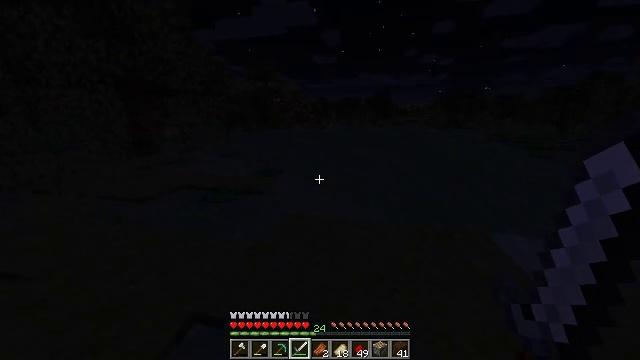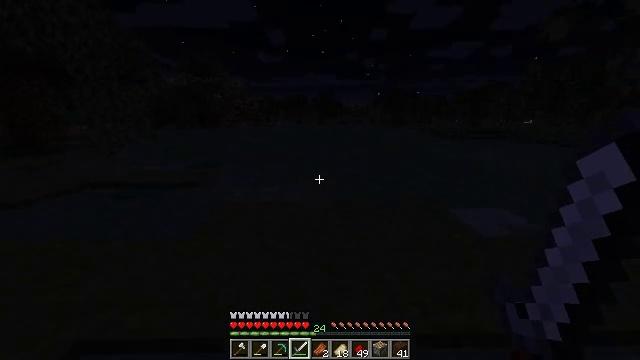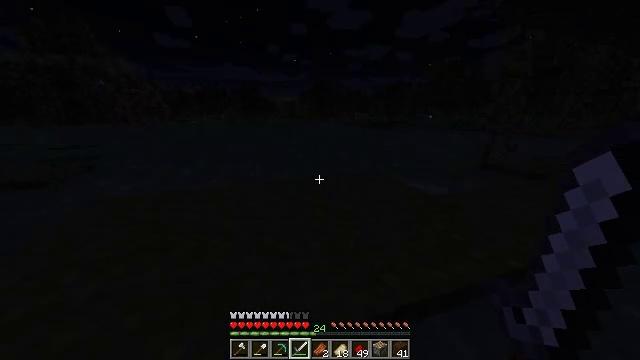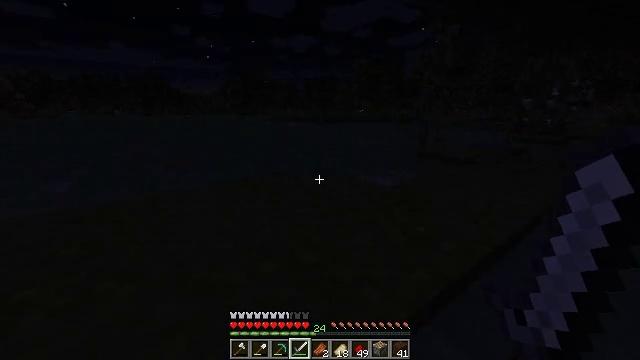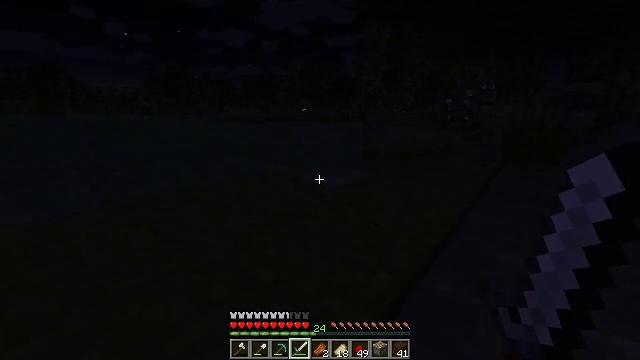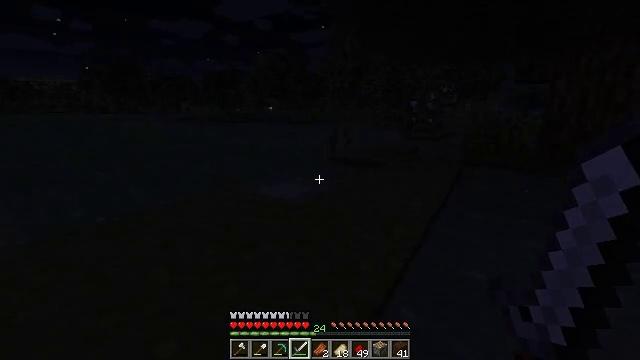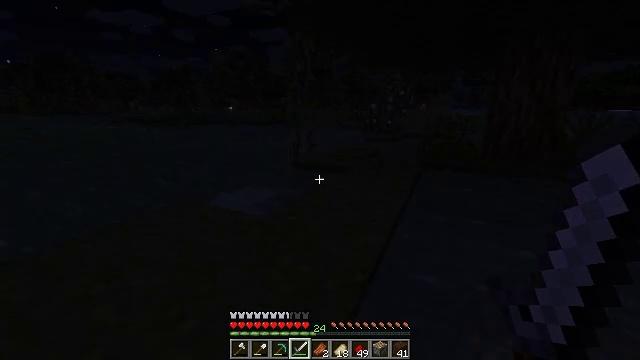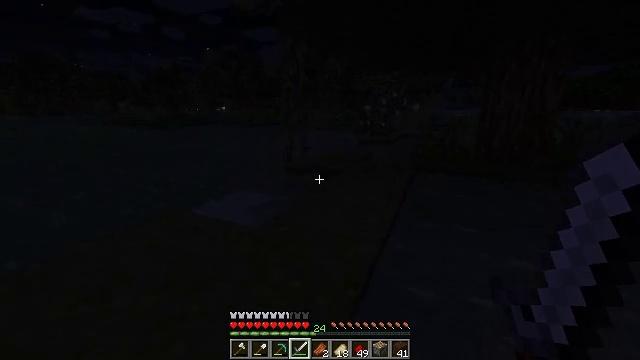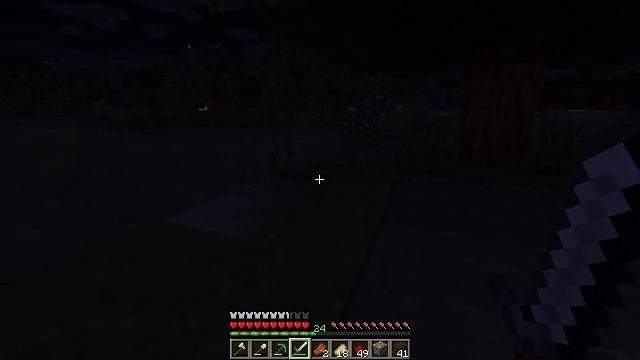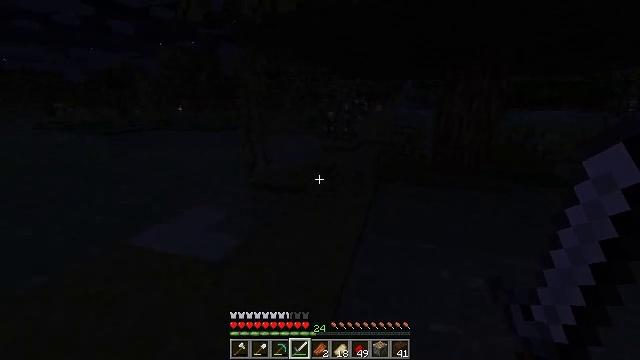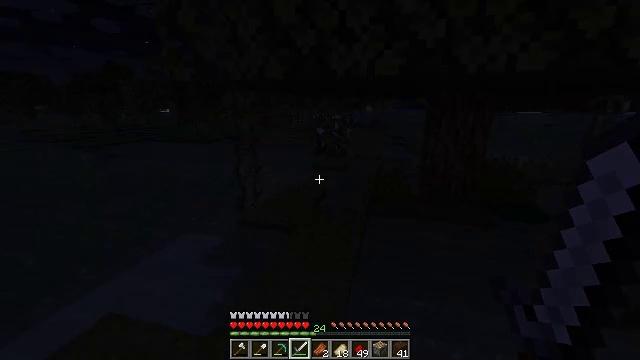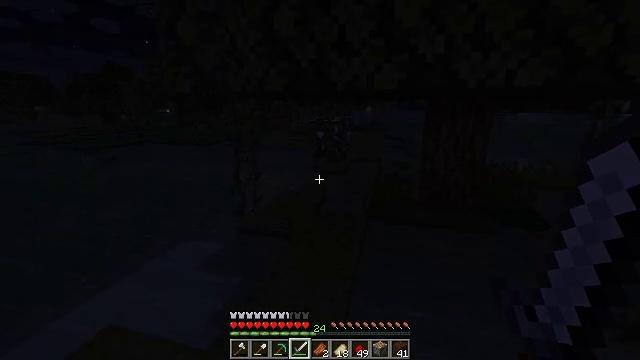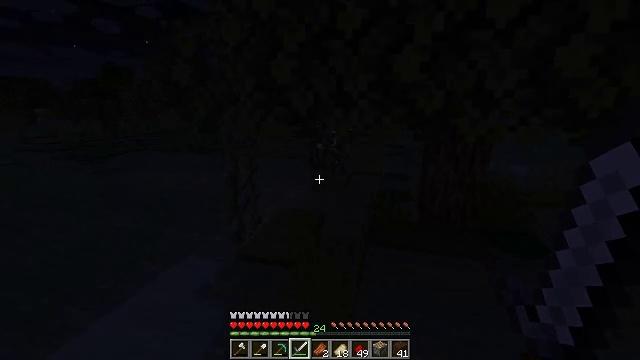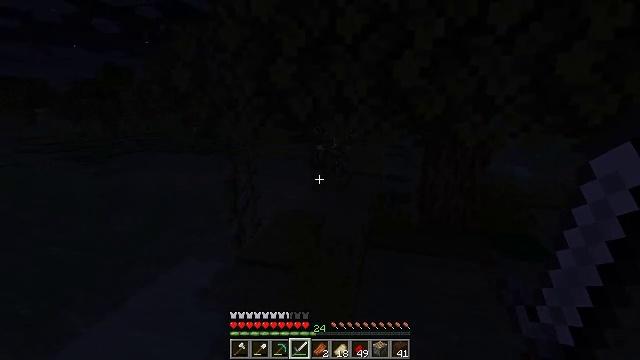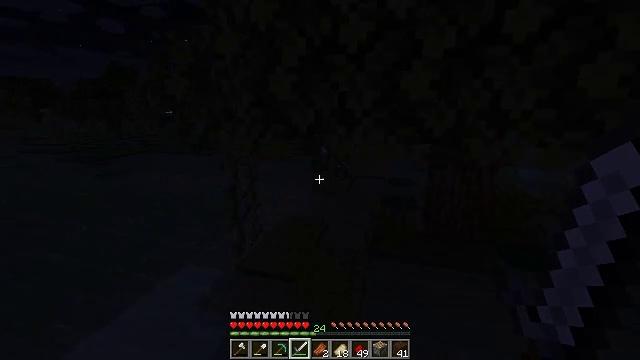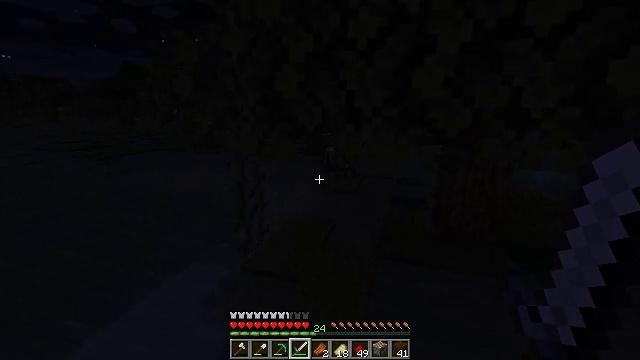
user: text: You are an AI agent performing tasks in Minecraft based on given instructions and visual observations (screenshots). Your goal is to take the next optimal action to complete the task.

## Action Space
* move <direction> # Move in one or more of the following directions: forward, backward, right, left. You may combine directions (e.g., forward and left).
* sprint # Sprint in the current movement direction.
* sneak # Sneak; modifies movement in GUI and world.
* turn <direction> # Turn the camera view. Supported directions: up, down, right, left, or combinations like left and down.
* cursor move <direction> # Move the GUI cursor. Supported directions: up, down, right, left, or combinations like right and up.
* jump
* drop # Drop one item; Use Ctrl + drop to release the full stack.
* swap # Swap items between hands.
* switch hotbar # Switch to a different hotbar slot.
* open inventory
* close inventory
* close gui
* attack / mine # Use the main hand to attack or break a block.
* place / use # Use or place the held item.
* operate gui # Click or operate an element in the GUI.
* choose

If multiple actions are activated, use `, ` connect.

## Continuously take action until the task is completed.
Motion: motion action
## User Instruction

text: Hunt a slime.
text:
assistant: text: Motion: move forward, turn right, jump
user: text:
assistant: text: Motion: move forward, sprint, turn right, jump
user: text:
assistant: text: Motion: move forward, sprint, turn right, jump
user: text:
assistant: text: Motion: move forward, sprint, turn right, jump
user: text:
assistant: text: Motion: move forward, sprint, turn right, jump
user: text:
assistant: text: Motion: move forward, sprint, turn right, jump
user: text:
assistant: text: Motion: move forward, turn right, jump
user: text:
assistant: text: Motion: move forward, turn right, jump
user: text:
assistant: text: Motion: move forward, turn right, jump
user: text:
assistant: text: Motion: move forward, turn right, jump
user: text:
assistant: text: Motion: move forward, jump
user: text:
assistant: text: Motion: move forward, jump
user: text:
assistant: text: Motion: move forward, jump
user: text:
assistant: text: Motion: move forward, jump
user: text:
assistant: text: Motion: move forward, turn left, jump
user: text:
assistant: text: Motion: move forward, turn left, jump
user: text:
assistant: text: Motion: move forward, jump
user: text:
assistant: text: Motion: move forward, jump
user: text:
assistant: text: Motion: move forward, jump
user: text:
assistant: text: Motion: move forward, jump
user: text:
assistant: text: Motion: move forward, jump
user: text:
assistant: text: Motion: move forward, jump
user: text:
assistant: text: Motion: no_op
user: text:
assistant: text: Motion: no_op
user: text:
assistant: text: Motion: no_op
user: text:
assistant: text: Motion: no_op
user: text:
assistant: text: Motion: no_op
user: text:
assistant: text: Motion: no_op
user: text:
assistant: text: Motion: no_op
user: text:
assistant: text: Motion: turn right